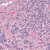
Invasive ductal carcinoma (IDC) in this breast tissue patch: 1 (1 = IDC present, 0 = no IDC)